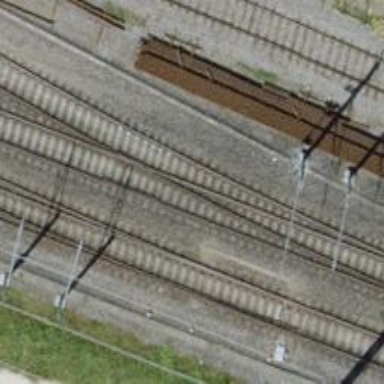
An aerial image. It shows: Rail siding with electrified contact lines for trains.